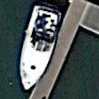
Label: Civil_yacht